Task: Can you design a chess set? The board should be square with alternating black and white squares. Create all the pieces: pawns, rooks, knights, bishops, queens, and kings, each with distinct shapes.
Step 2081:
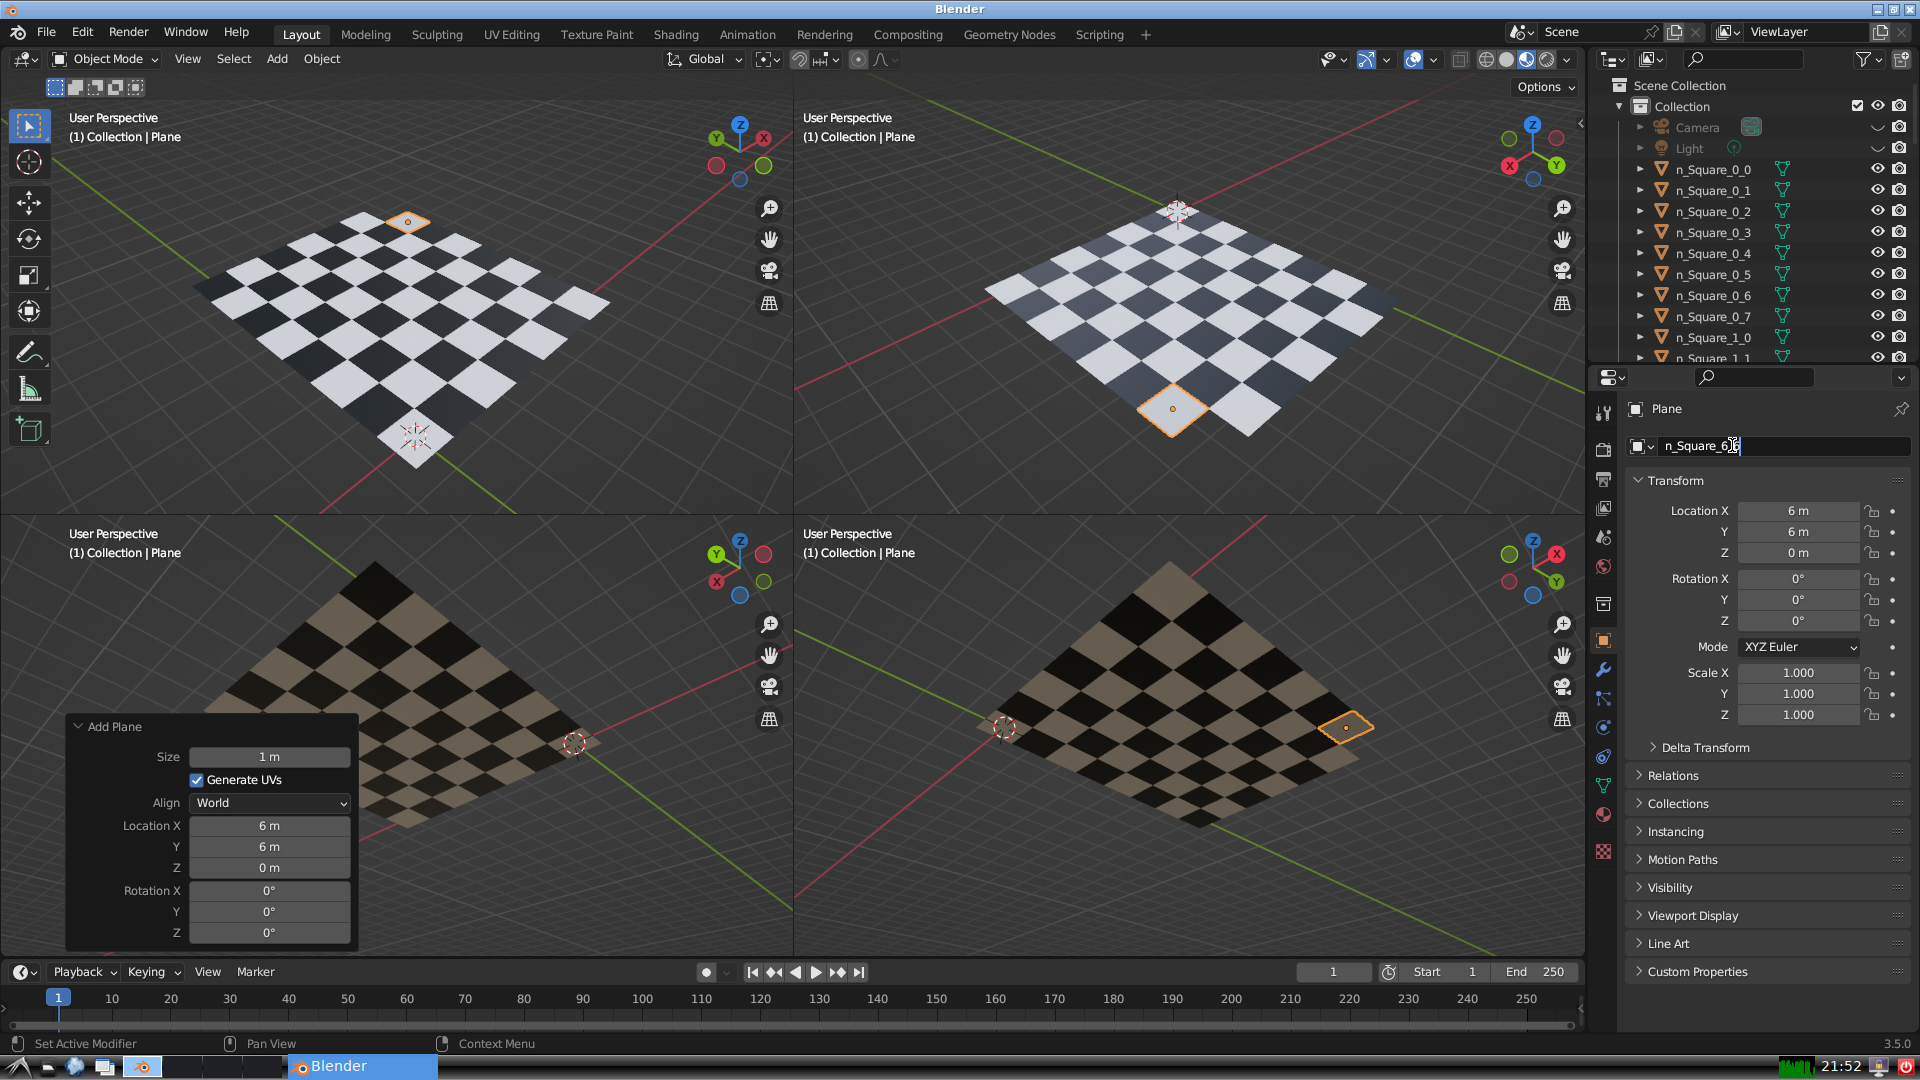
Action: {"key_press": ['Return']}